Question: I know you are supposed to be able to build x64 apps in Delphi XE2...
I am using a paid version, the starter version.

I checked in options as well and it will not let me change to 64 bit. Only 32.
I am also running XE2 from a 64 bit machine.
Could it be because I have the starter version? If so that is kind of ridiculous, see as I paid over $200 for this software.
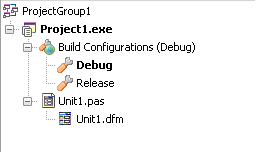
Answer: Read the <URL>. The 64-bit compiler, OSX compiler, and FireMonkey framework are not available in the Starter edition.